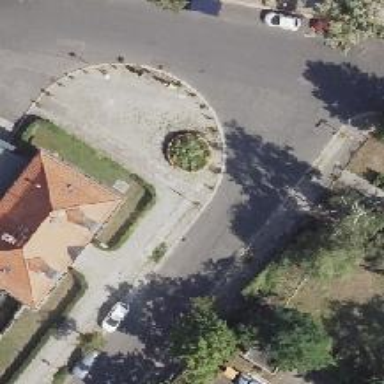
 and parking is allowed partially on the curb."